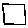
Label: square